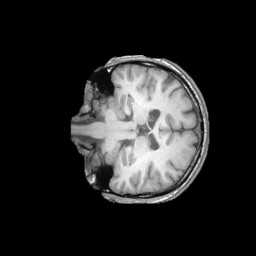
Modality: T1w
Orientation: coronal
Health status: ill
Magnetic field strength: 3 T